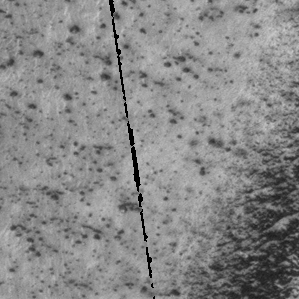
Label: frost